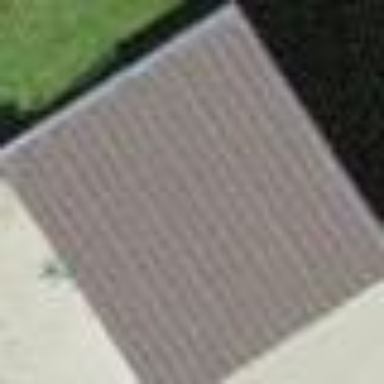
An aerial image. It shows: Garage.